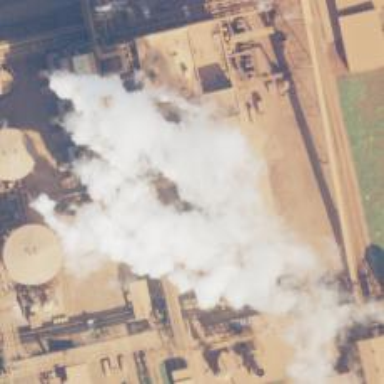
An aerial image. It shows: Gas-powered generator using steam turbine.